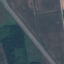
Land use / land cover class: Highway